Field crop: tomato
Growth stage: 1
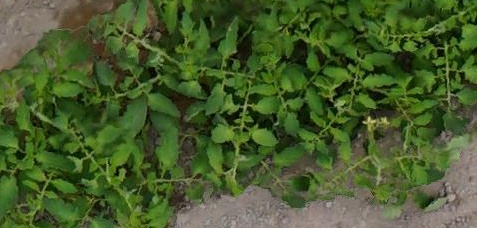
Species: tomato